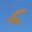
Label: 5